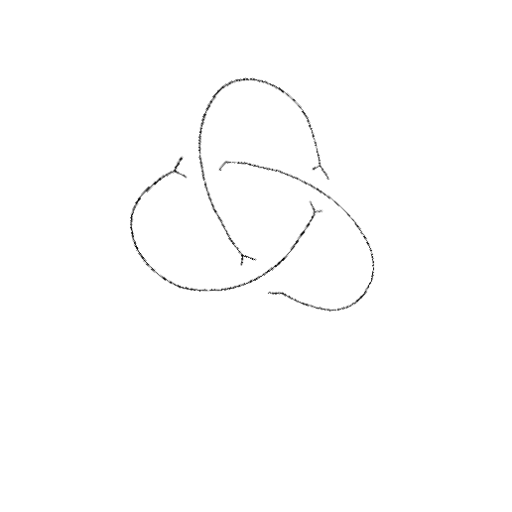
Crossing number: 3